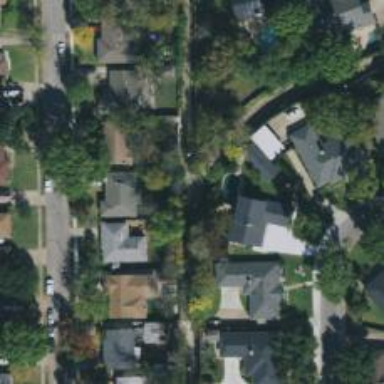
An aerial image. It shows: Alley classified as service road.